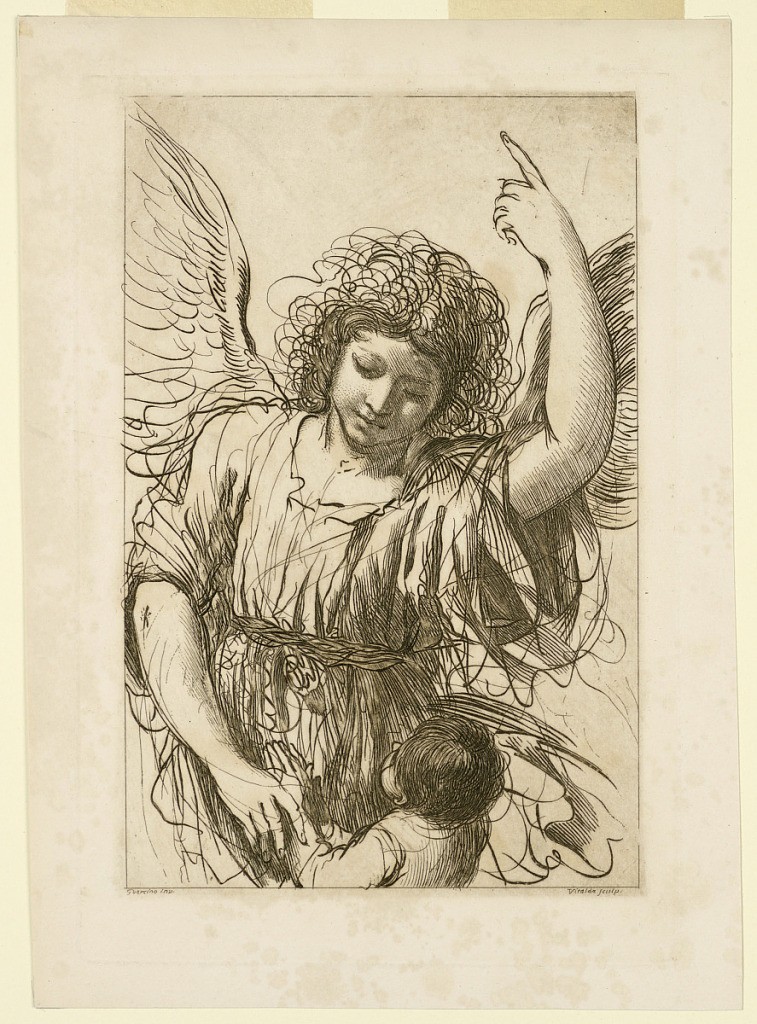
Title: Angel and Child
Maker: Giovanni Vitalba, Italian, 1783 - 1792
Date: ca. 1765–1785
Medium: Engraving in brown ink on white paper
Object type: Print
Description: The angel faces frontally, with one hand on the hands of the child, with the other pointing to the sky. The Child is facing the angel, with his hands pressed together for prayer.